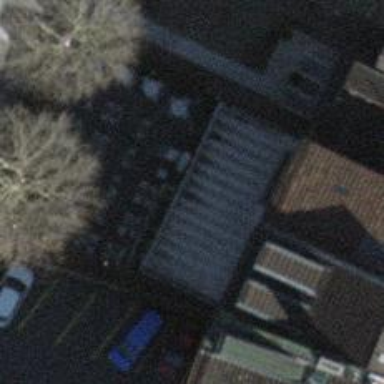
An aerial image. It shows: Restaurant.